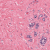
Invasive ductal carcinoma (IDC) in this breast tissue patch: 0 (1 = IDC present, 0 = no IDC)